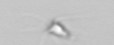
Label: Calciopappus